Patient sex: F
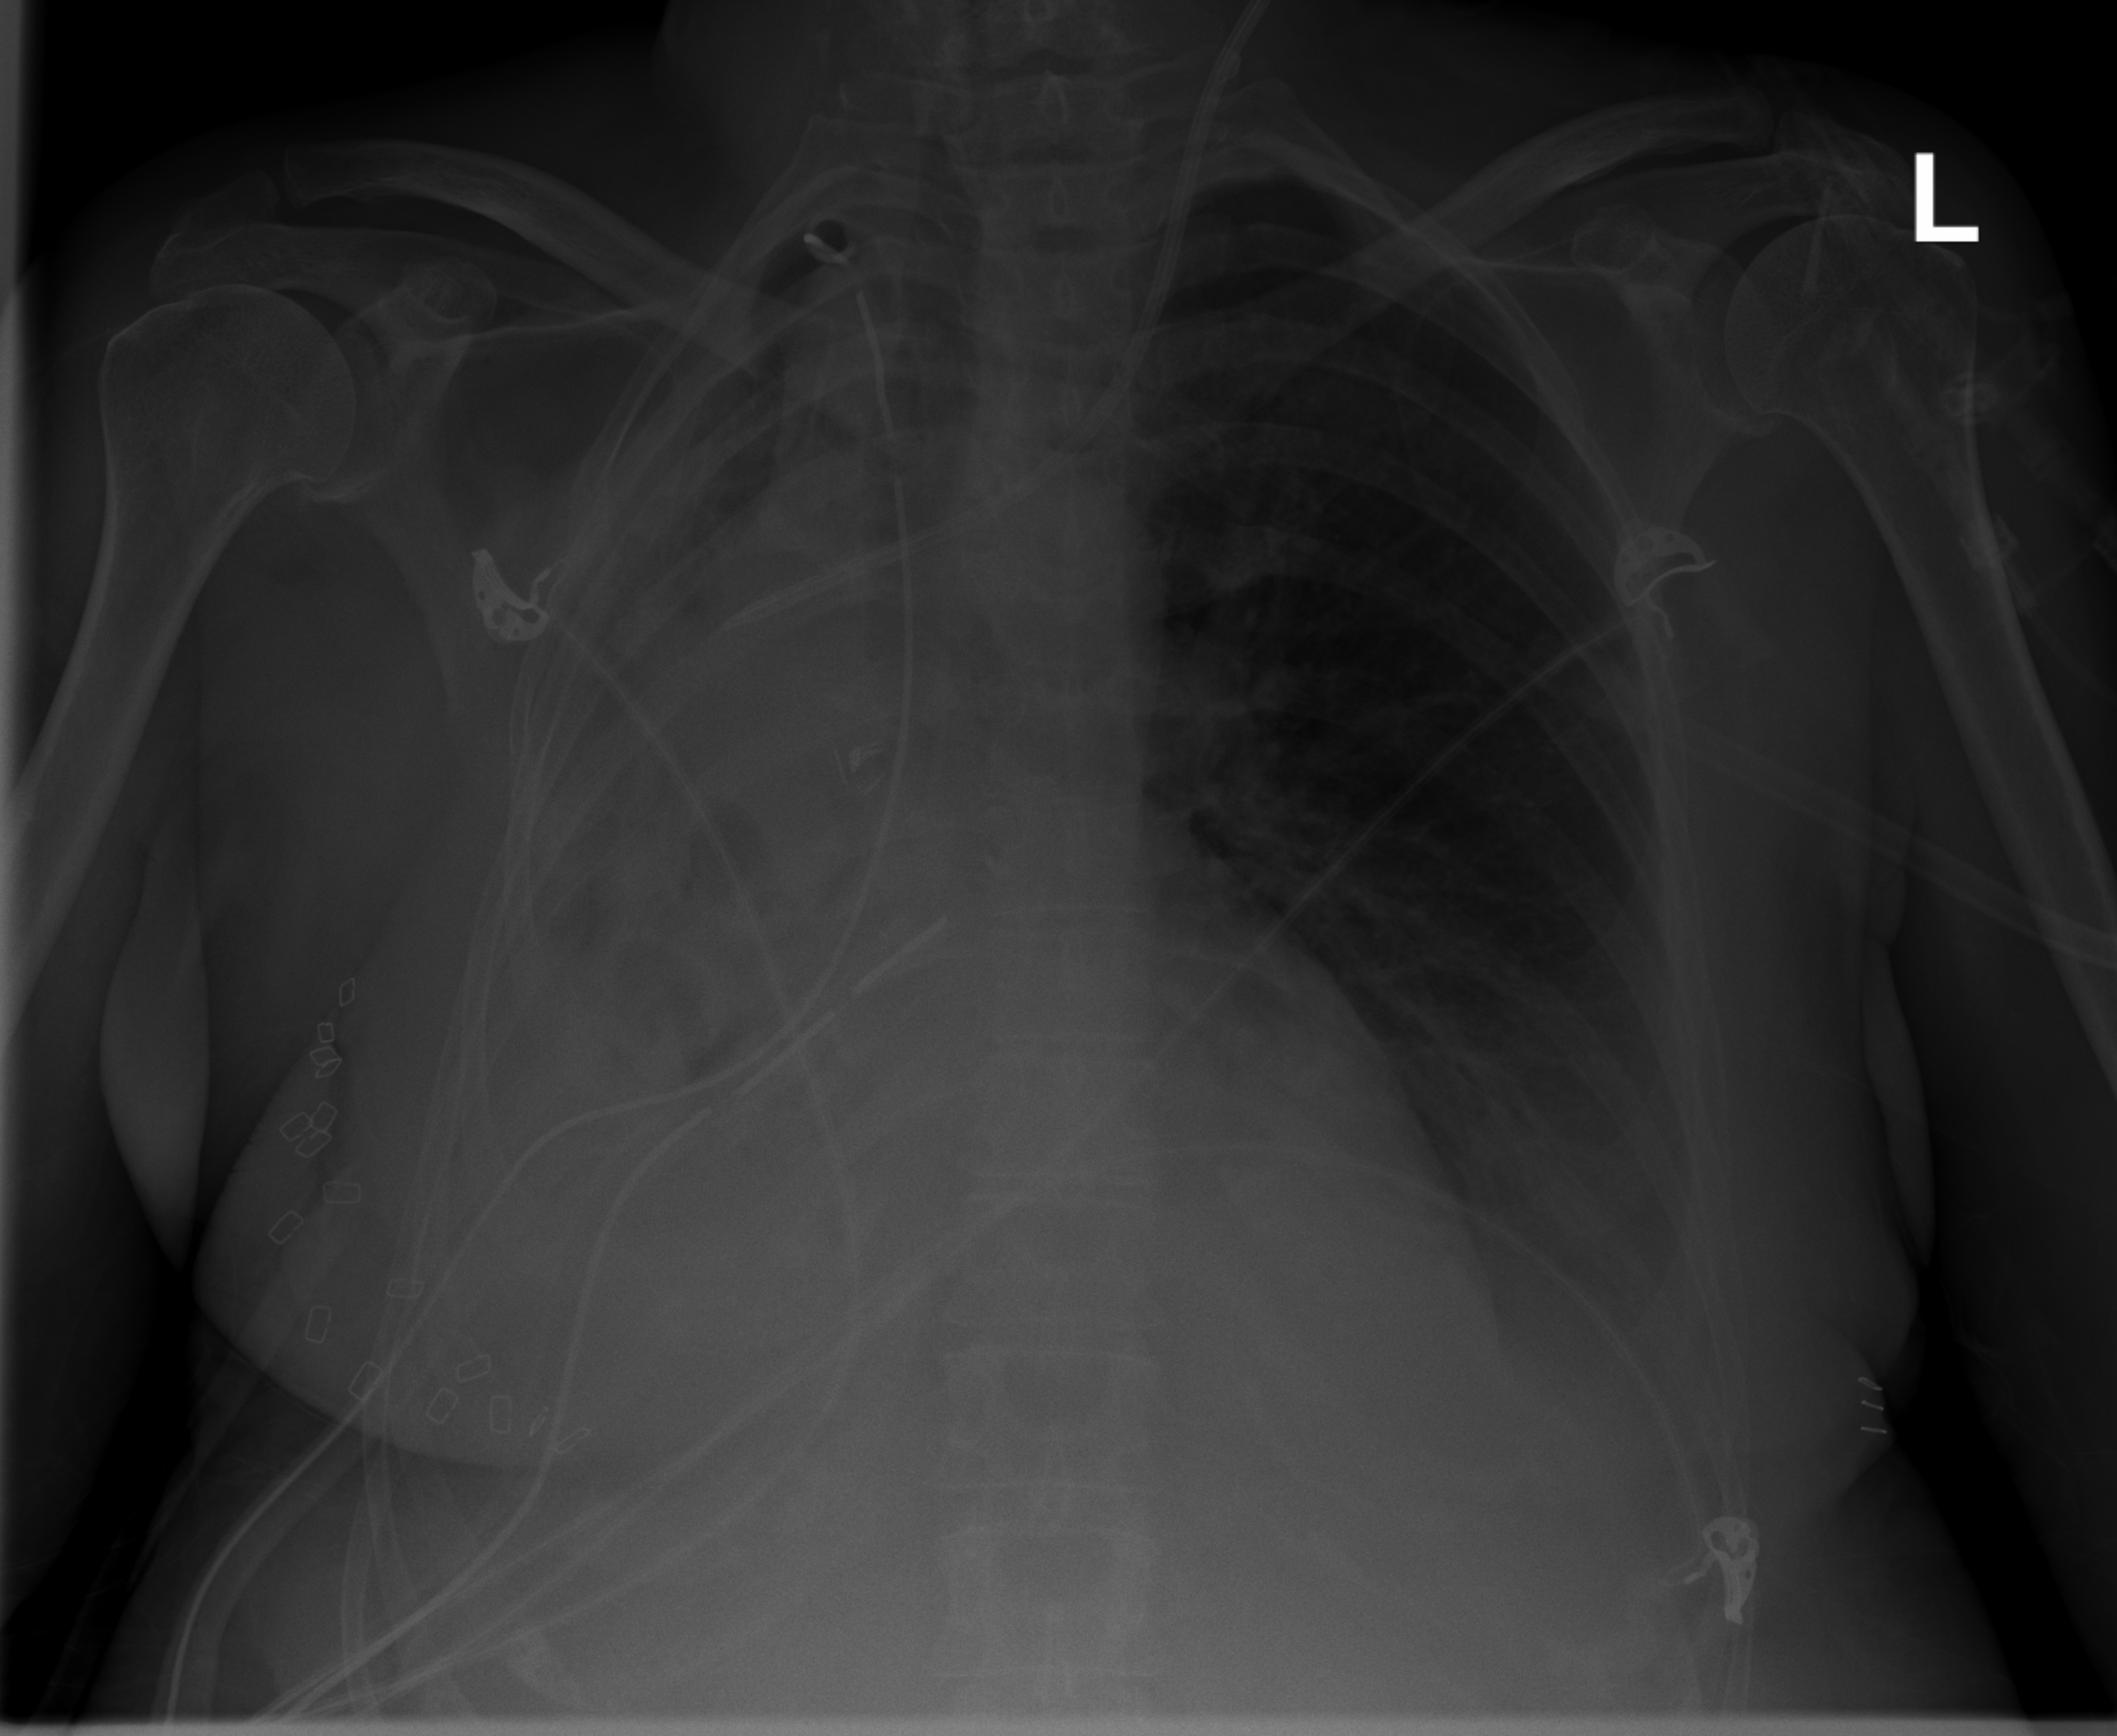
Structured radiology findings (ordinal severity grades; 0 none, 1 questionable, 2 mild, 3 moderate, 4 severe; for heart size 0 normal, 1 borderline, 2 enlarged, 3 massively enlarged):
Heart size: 0
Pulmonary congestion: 0
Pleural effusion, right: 3
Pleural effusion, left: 2
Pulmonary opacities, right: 2
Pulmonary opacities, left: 0
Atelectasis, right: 3
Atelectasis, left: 2